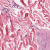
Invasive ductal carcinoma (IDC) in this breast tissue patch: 0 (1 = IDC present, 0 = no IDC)